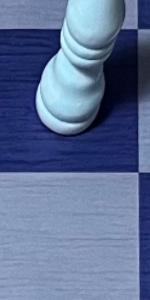
Label: Empty